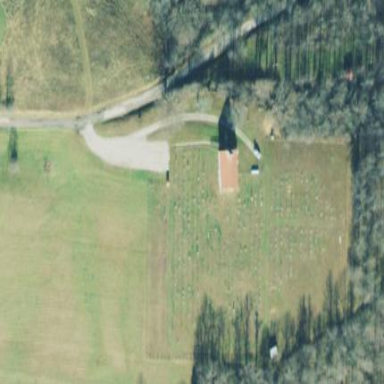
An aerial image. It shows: Grave yard.